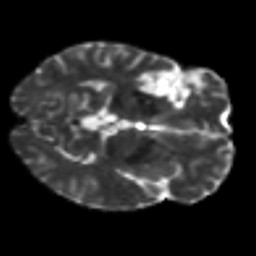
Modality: T2w
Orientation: axial
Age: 56
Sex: male
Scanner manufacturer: siemens
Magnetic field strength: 3 T
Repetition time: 7.3 s
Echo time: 0.087 s